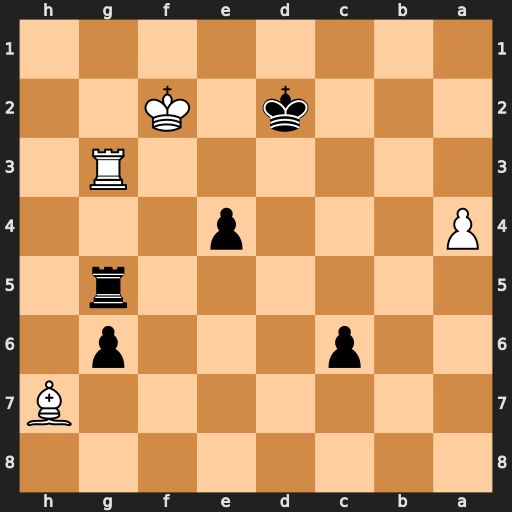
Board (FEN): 8/7B/2p3p1/6r1/P3p3/6R1/3k1K2/8
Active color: b
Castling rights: -
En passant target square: -
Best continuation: Rxg3 Kxg3 e3